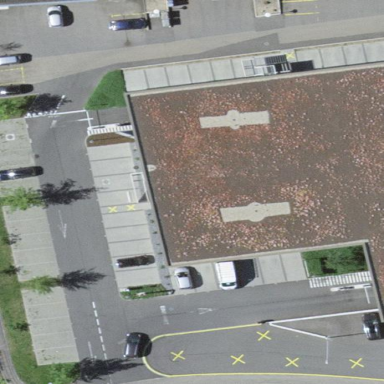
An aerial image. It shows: Parking area with surface.